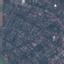
Land use / land cover class: Residential